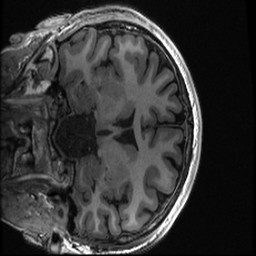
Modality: T1w
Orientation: coronal
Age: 22
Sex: male